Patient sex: M
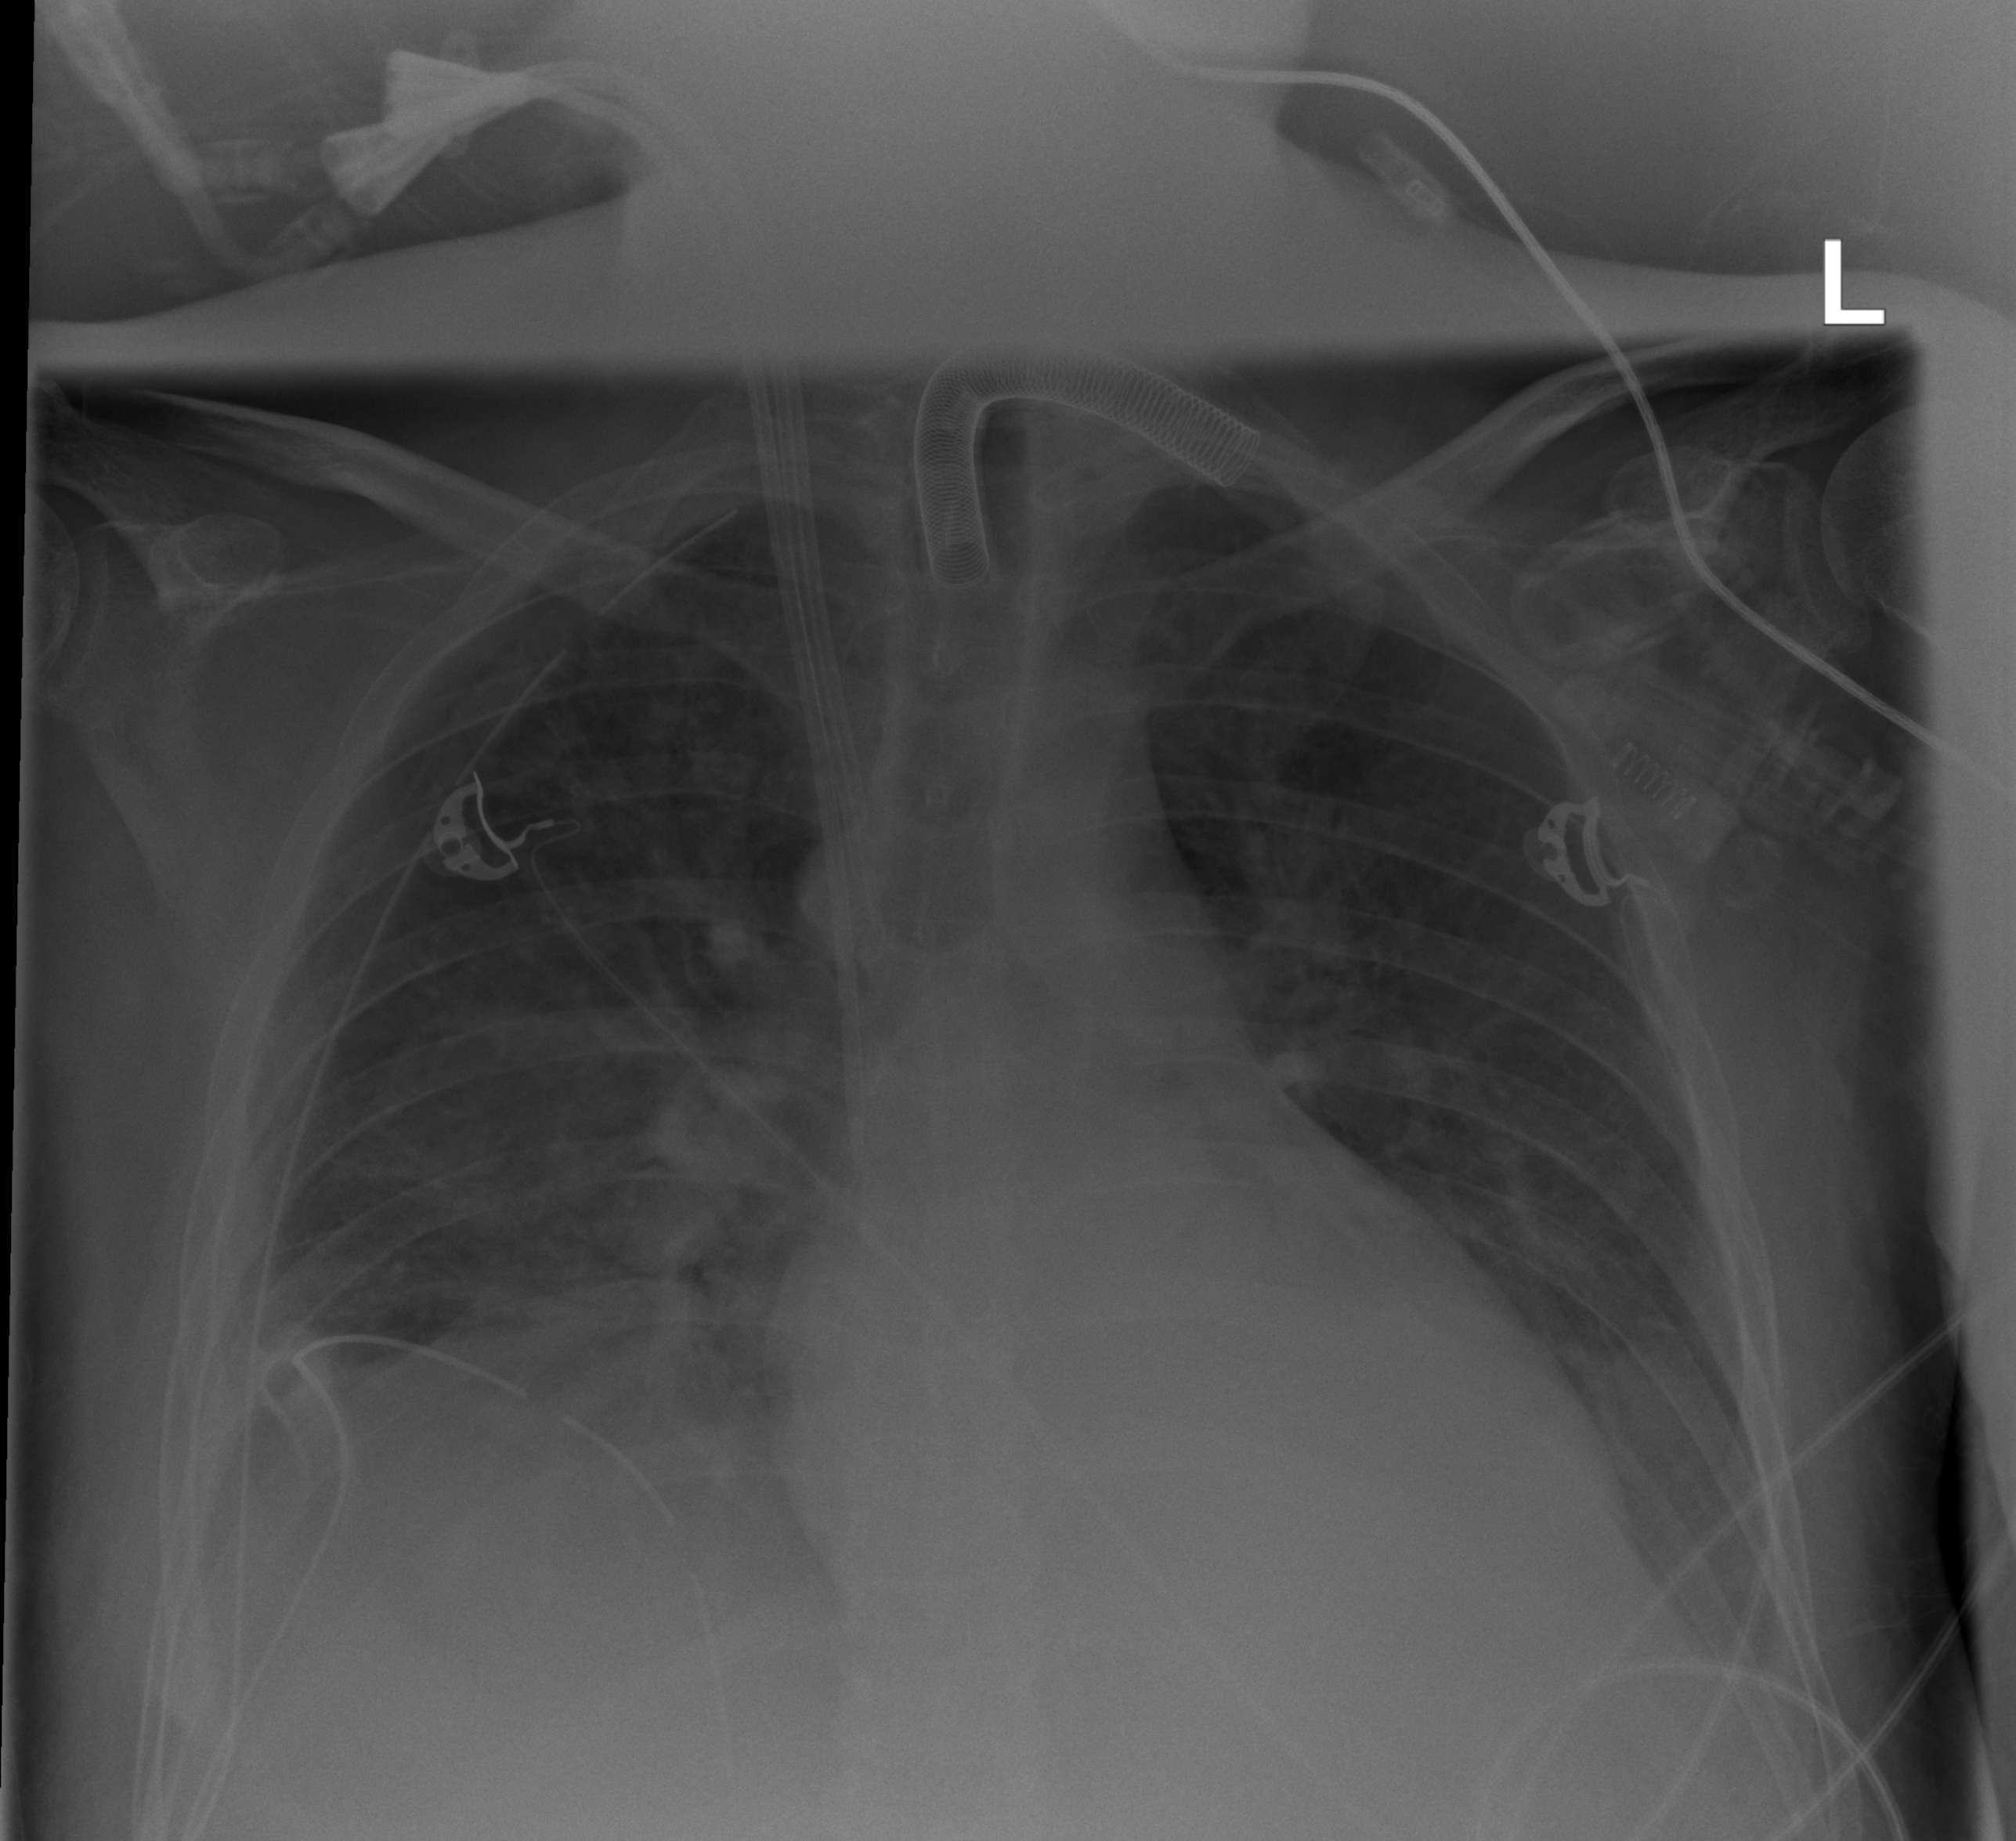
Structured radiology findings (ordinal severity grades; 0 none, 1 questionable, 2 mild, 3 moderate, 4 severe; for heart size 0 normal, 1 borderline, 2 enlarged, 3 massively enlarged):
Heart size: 1
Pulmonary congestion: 2
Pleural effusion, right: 2
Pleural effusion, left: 2
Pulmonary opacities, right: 1
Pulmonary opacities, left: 0
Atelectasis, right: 2
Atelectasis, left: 2